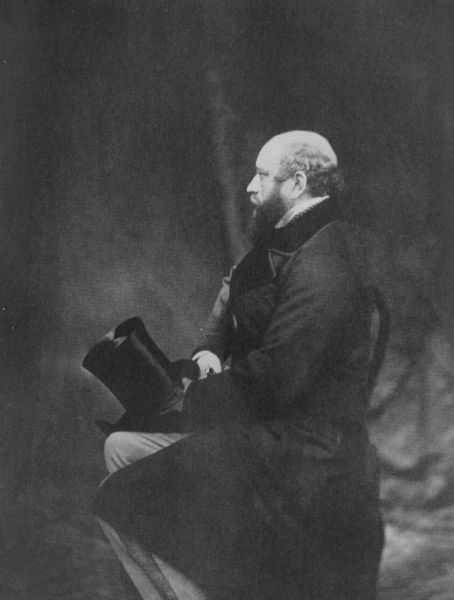
Titel: Generalleutnant H.R.H., der Fürst von Cambridge
Künstler: Roger Fenton
Standort: USA
Institution: Sammlung Gernsheim
Schlagwörter: dunkel, hand, mann, schatten, weiß, sitzen, frankreich, grau, haar, hell, hintergrund, hut, licht, mund, nase, ohr, profil, rücken, schwarz, stuhl, rock, zylinder, bart, hemd, hose, schnurrbart, wand, arm, arme, band, falten, kragen, lang, samt, vollbart, bildnis, herr, portrait, porträt, rückenlehne, vorhang, auge, haare, mantel, sitzend, stoff, zilinder, vornehm, kopfbedeckung, lehne, sitz, man, schwer, frack, streng, barbe, glanz, glatze, homme, manteau, seitenansicht, stuhllehne, atelier, streifen, knie, gehrock, kniestück, revers, foto, fotografie, photographie, abgewandt, kniee, schwarz weiss, seite, chapeau, haarkranz, halbglatze, photo, pelzkragen, halbprofil, seitenprofil, strenge, russe, persönlichkeit, sitzportrait, sitzporträt, studio, zylinderhut, blöd, nadar, hintergrunf, graue hose, prifil, fotoatelier, samtkragen, aarm, ohne hintergrund, vistitenkarte, plai pied